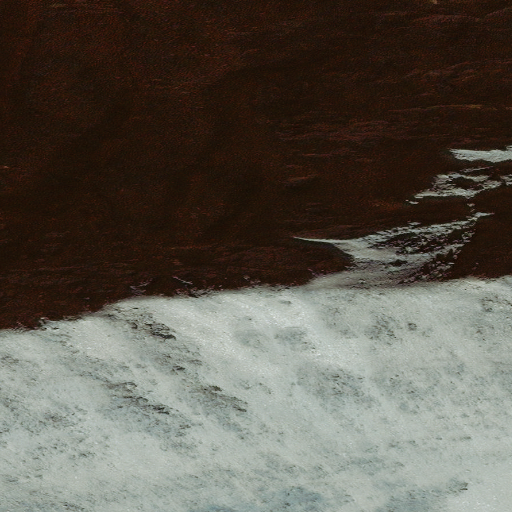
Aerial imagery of mountain in Alaska named West Peak containing only unknown